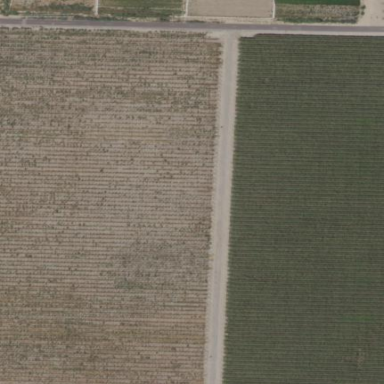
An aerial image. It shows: Beautiful vineyard in the countryside.